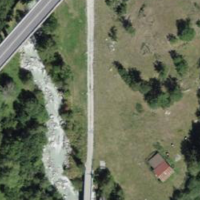
EUNIS habitat code: 55
Species observed at this site:
Tussilago farfara
Melilotus albus